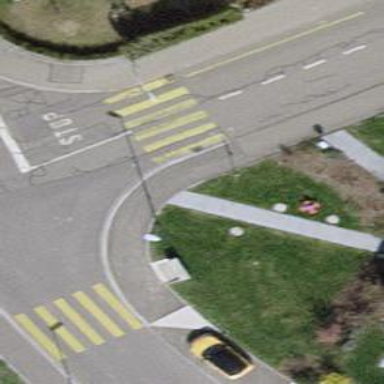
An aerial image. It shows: Zebra crossing on the road.